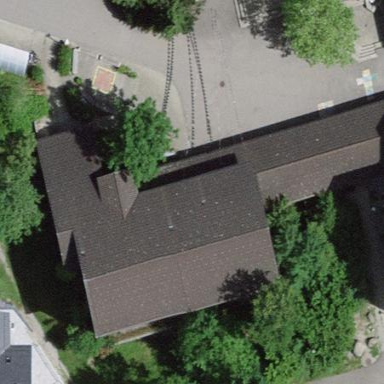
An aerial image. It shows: School building or complex.